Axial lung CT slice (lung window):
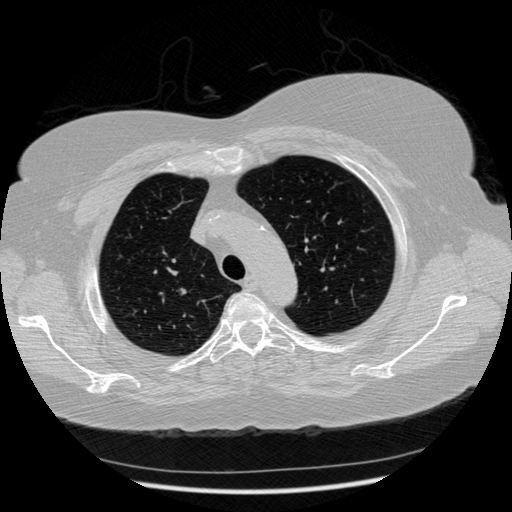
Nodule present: no